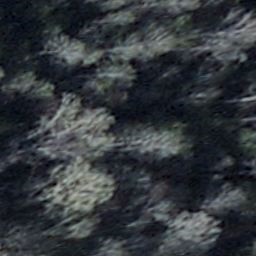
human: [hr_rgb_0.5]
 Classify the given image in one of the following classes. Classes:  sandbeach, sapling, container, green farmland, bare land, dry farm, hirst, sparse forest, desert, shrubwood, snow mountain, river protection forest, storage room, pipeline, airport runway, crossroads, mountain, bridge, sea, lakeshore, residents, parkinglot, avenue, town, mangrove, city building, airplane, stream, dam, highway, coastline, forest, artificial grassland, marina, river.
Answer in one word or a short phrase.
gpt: shrubwood